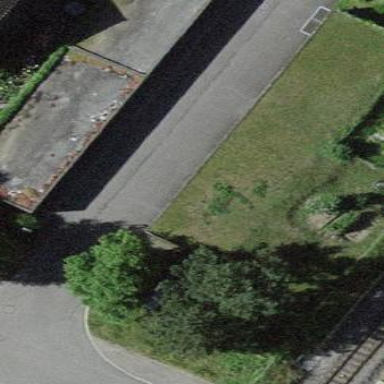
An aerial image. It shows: Garages with flat roofs.